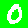
Digit: 0